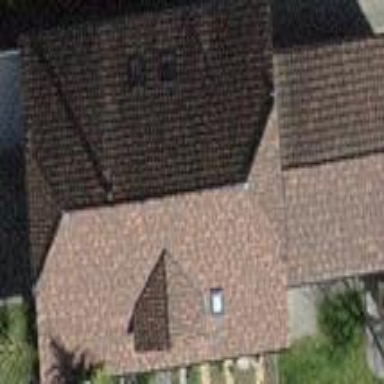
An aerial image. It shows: Building with tile roof.